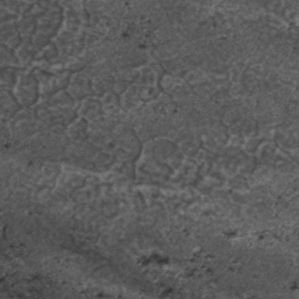
Label: frost